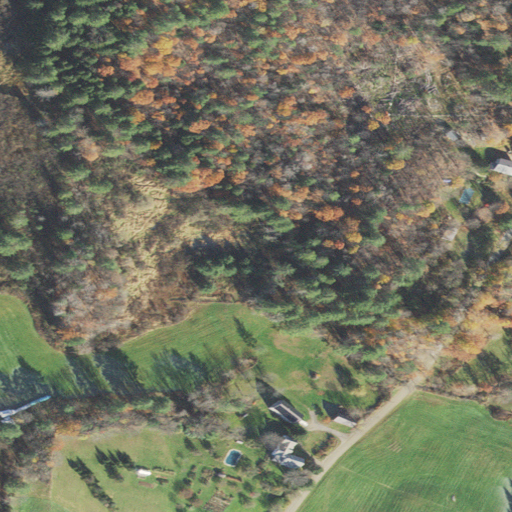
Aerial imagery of valley in Vermont named Atcherson Hollow containing pasture, mixed forest, evergreen forest, woody wetlands, deciduous forest, open development, and low intensity development